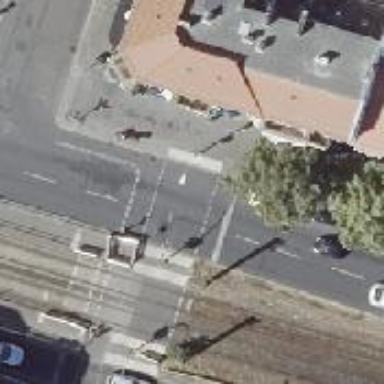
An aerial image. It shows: Footway that serves as traffic island.